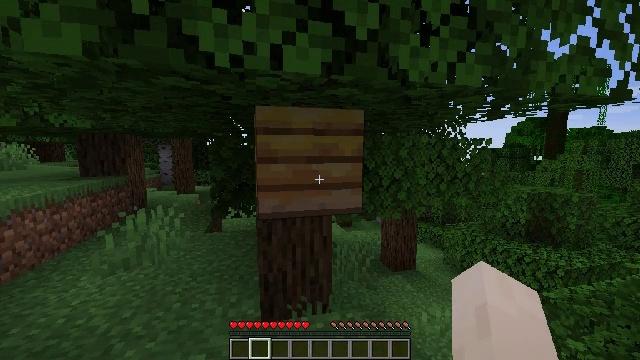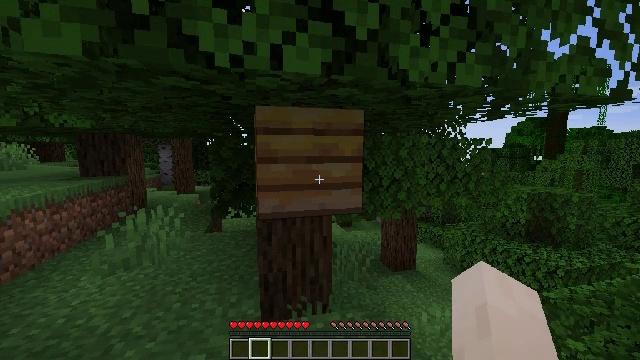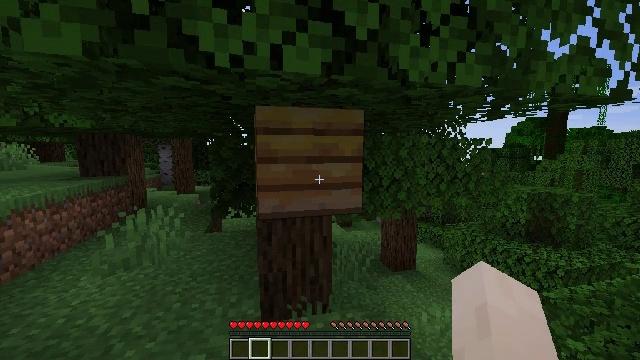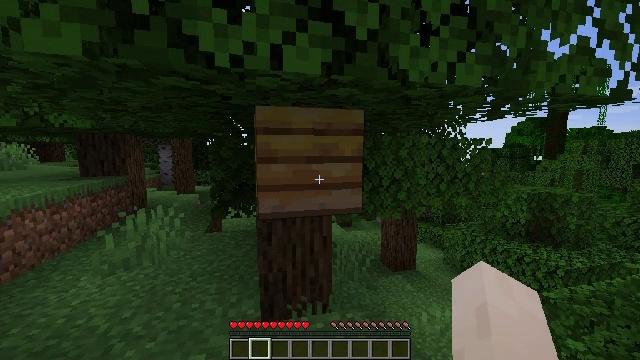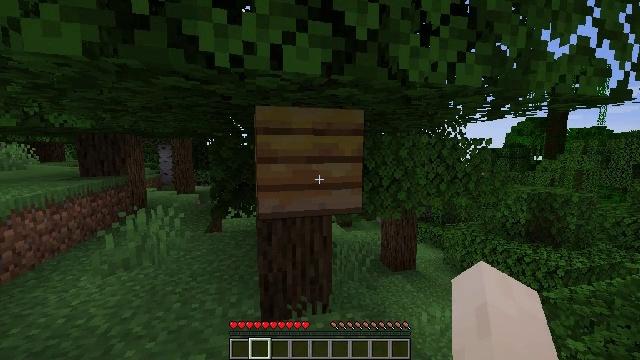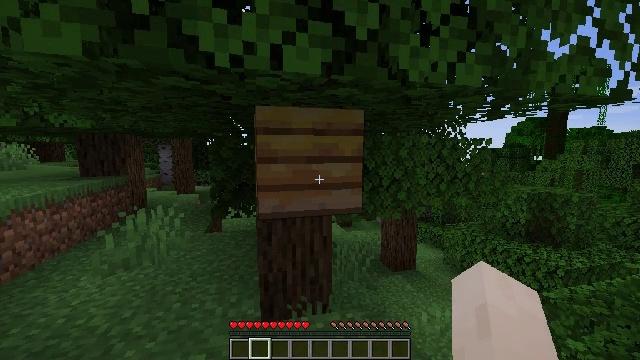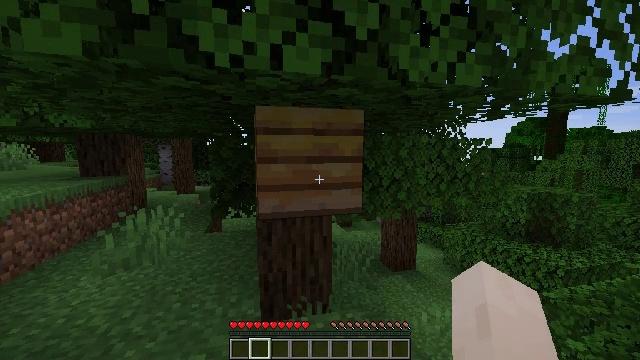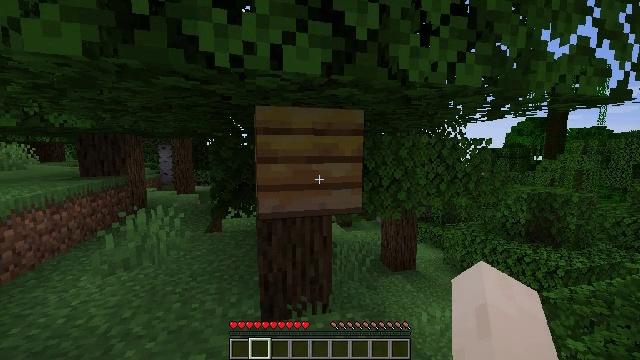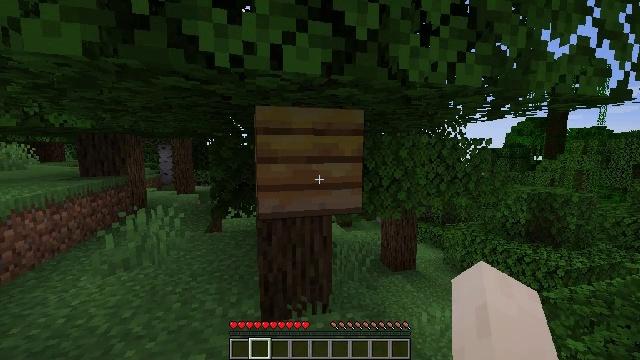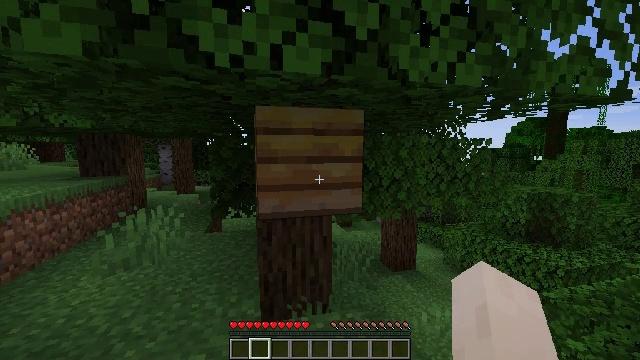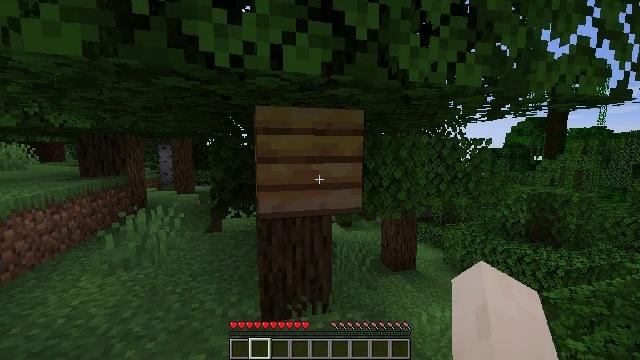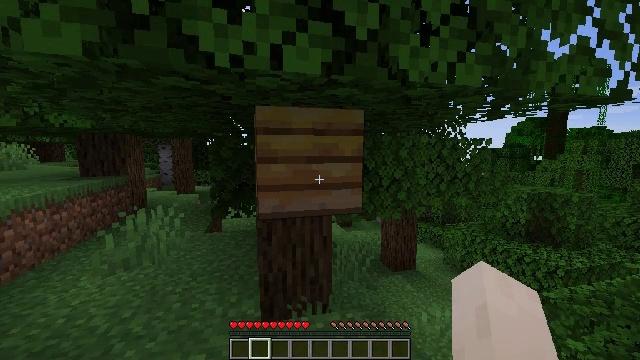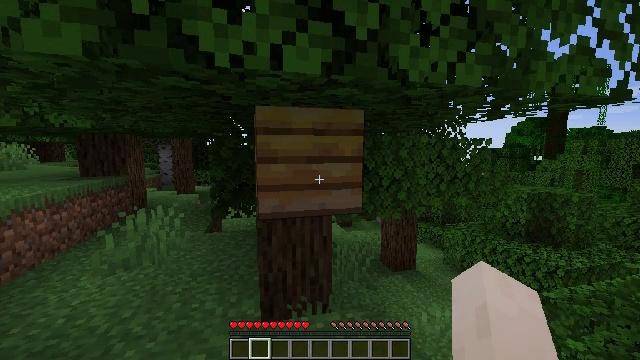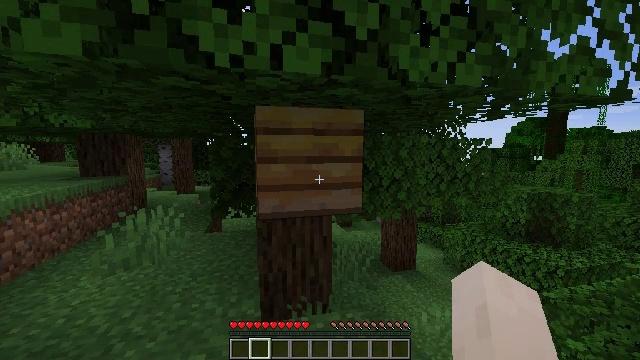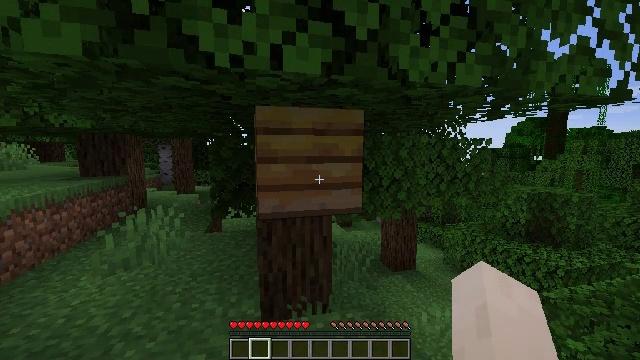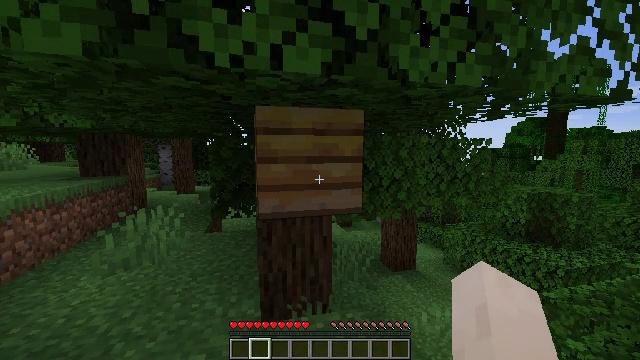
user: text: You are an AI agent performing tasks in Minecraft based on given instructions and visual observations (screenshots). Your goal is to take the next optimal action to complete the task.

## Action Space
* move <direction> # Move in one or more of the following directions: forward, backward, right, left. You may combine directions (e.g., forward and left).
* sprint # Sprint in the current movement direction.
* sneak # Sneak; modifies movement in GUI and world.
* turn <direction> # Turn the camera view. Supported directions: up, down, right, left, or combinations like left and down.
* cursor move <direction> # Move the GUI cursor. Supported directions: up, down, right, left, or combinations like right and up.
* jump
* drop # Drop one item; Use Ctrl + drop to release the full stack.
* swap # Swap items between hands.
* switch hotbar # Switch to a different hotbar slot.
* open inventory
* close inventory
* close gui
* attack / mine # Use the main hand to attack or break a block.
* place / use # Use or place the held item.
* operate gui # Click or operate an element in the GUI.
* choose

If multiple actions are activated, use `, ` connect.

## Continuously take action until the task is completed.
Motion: motion action
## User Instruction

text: Mine the bee nest.
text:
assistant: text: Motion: no_op
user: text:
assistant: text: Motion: no_op
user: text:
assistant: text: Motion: no_op
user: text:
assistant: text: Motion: no_op
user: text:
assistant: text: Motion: no_op
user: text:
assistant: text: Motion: no_op
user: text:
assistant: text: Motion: no_op
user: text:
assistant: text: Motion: no_op
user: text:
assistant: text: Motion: no_op
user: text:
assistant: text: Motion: no_op
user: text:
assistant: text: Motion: no_op
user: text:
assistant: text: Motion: no_op
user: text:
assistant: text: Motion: no_op
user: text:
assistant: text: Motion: no_op
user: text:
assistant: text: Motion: no_op
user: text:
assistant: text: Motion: no_op
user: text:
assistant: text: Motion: no_op
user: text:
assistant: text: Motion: no_op
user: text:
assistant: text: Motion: no_op
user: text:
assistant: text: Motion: attack / mine
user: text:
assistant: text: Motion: attack / mine
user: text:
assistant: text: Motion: attack / mine
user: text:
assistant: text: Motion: attack / mine
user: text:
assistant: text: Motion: attack / mine
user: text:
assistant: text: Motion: attack / mine
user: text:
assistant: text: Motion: attack / mine
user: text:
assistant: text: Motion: attack / mine
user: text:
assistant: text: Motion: attack / mine
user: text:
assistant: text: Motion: attack / mine
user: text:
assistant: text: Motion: attack / mine